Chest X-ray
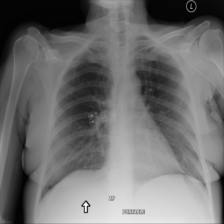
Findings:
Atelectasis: negative
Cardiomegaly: negative
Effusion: negative
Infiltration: negative
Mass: negative
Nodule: negative
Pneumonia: negative
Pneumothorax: negative
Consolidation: negative
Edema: negative
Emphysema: negative
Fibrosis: negative
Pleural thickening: negative
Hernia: negative